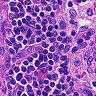
Metastatic tissue present: no